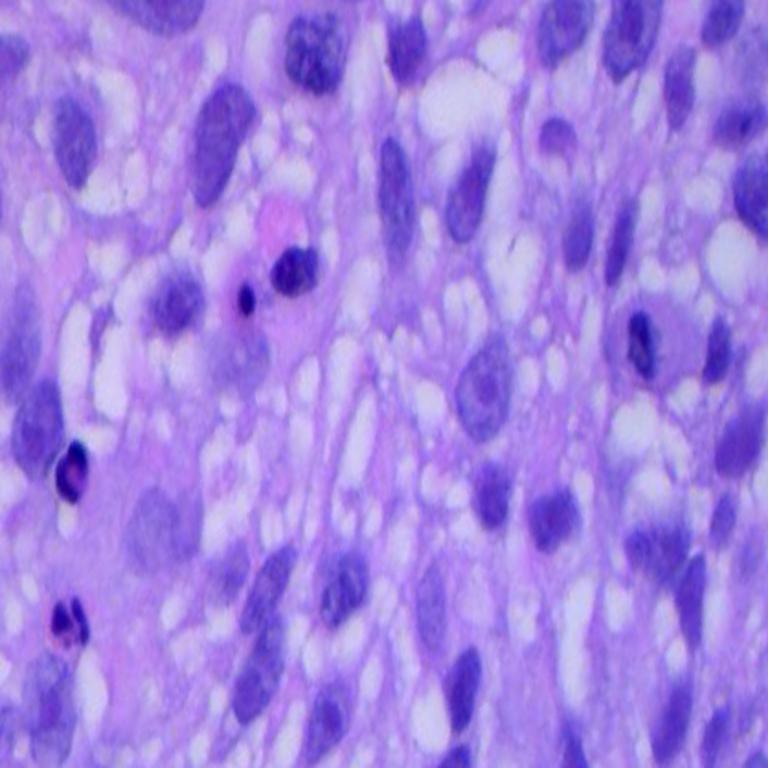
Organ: lung
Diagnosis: squamous carcinomas